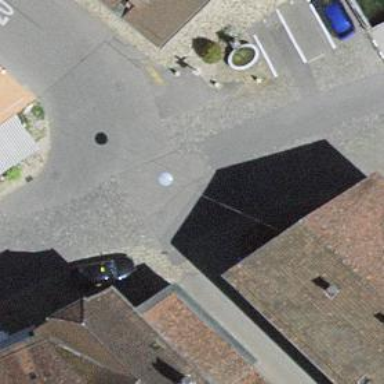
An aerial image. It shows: Living street.